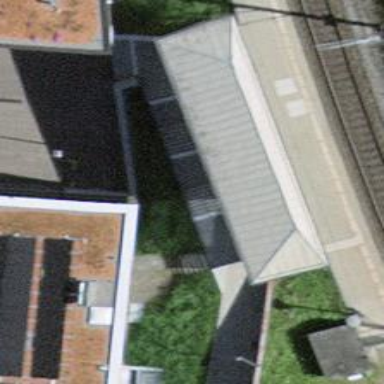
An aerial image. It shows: Halt on the railway.